Field crop: tomato
Growth stage: 1
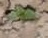
Species: solanum